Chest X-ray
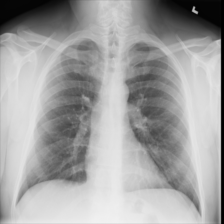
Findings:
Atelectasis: negative
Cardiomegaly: negative
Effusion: negative
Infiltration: negative
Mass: negative
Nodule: negative
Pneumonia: negative
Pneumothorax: negative
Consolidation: negative
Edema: negative
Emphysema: negative
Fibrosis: negative
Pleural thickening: negative
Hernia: negative